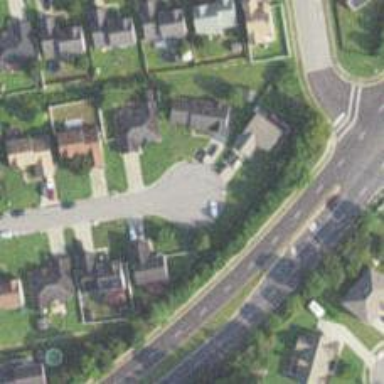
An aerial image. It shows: Turning circle on the road.